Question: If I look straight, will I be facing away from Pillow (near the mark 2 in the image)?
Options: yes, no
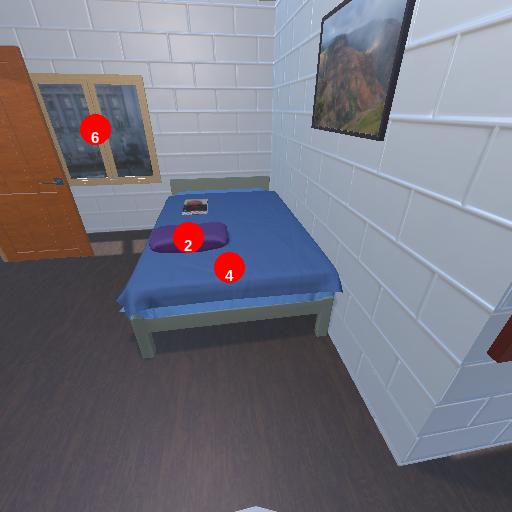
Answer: yes